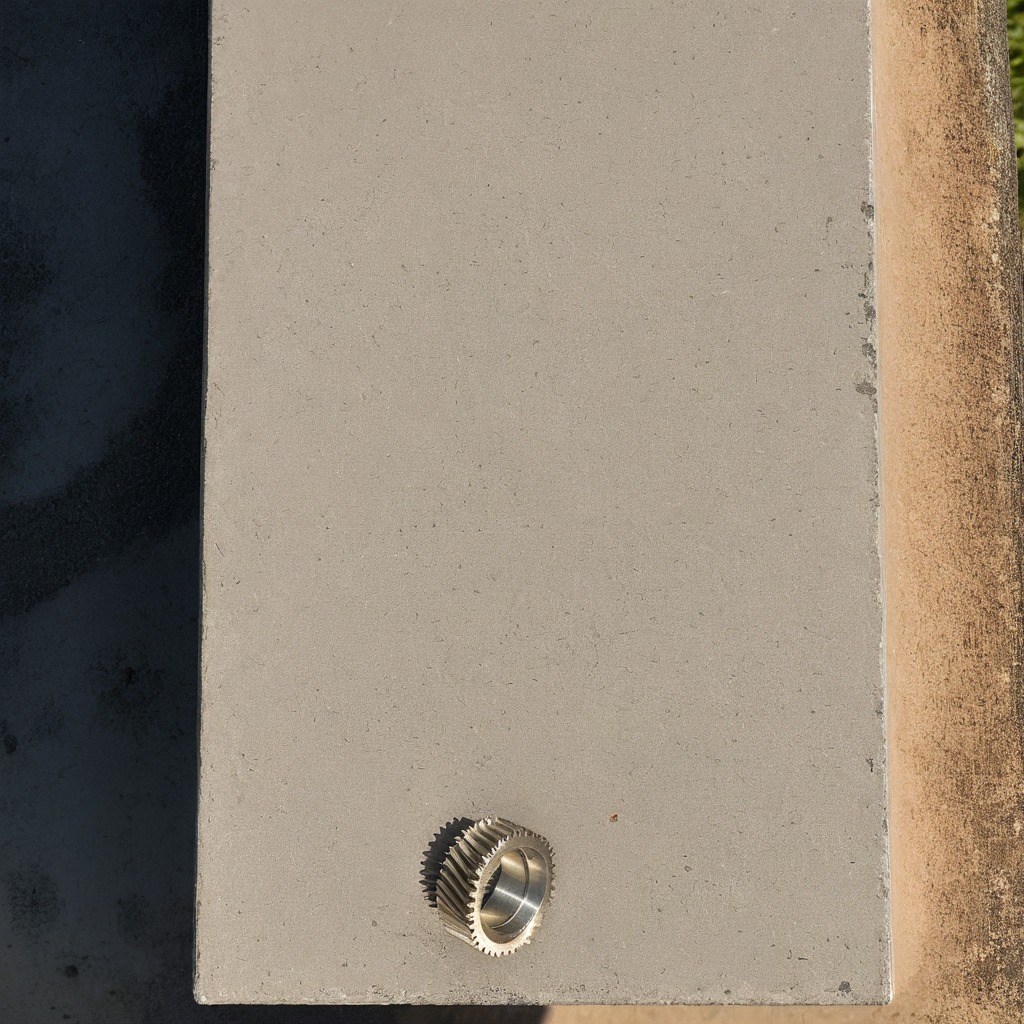
A steel gear with teeth is lying on the concrete workbench.